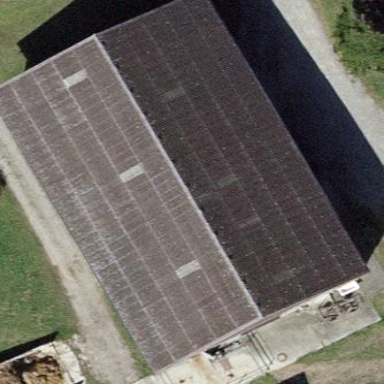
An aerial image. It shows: Stable building.